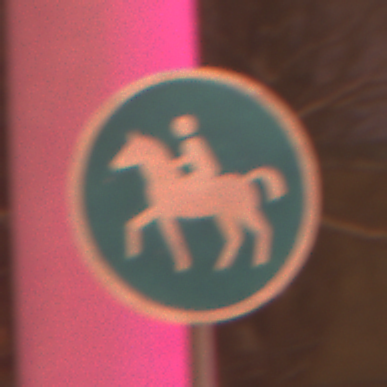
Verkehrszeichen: Reitweg
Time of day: Night
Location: Outdoor (Urban)
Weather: Overcast
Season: Winter
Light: Artificial